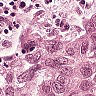
Metastatic tissue present: yes